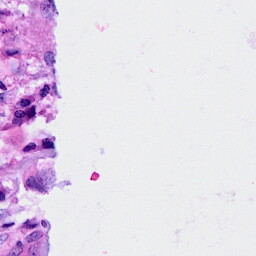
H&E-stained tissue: Ovarian